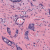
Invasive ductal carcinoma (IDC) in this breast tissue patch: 1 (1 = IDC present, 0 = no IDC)